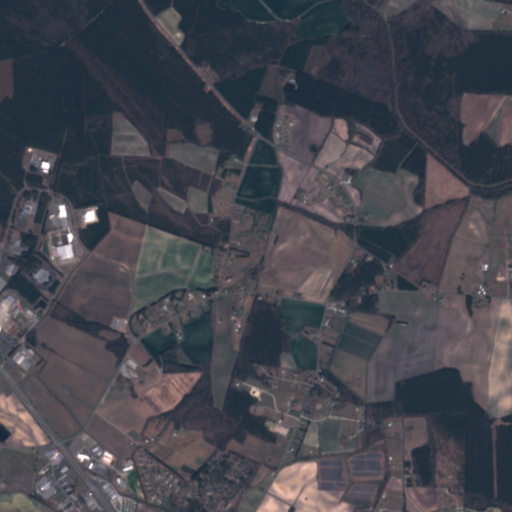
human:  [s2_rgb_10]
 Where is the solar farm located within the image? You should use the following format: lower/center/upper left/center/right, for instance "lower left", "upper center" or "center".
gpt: The solar farm is located in the lower right of the image.
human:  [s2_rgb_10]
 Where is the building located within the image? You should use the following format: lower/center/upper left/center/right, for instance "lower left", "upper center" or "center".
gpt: The building is located in the lower left of the image.
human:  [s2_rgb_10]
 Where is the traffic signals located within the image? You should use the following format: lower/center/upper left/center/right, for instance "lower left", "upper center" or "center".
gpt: The traffic signals is located in the lower left of the image.
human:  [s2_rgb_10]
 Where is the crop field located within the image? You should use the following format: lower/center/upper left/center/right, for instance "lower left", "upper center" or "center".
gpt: There is no crop field in the image.